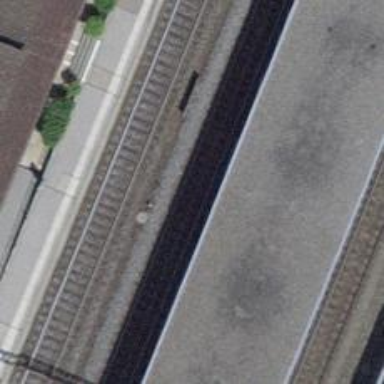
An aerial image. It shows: Stop position for public transport on the railway.